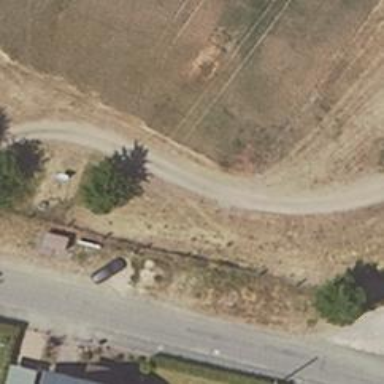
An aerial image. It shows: Track road.